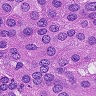
Metastatic tissue present: yes